Interaction volume radius: 5 \u00c5
Interaction volume height: 20 \u00c5
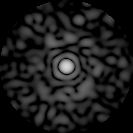
Disorder parameter: 0.8509